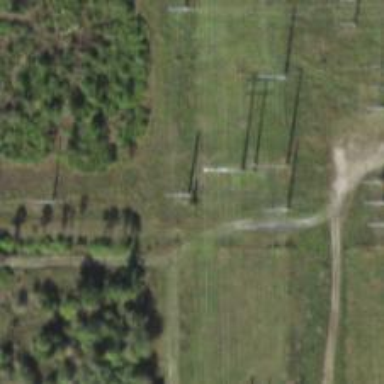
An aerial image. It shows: Power pole.